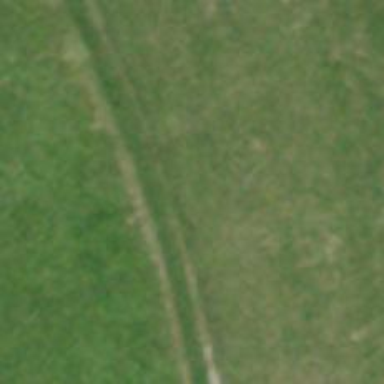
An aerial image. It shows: Grass track road with grade3 tracktype.